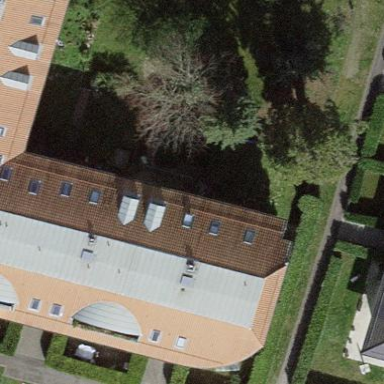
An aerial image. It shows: Garden enclosed by fence.